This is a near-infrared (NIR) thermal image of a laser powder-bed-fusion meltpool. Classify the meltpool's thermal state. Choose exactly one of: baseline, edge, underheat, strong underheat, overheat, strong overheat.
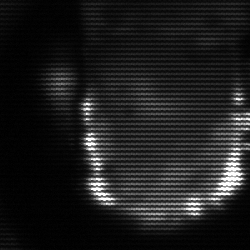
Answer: baseline